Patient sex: M
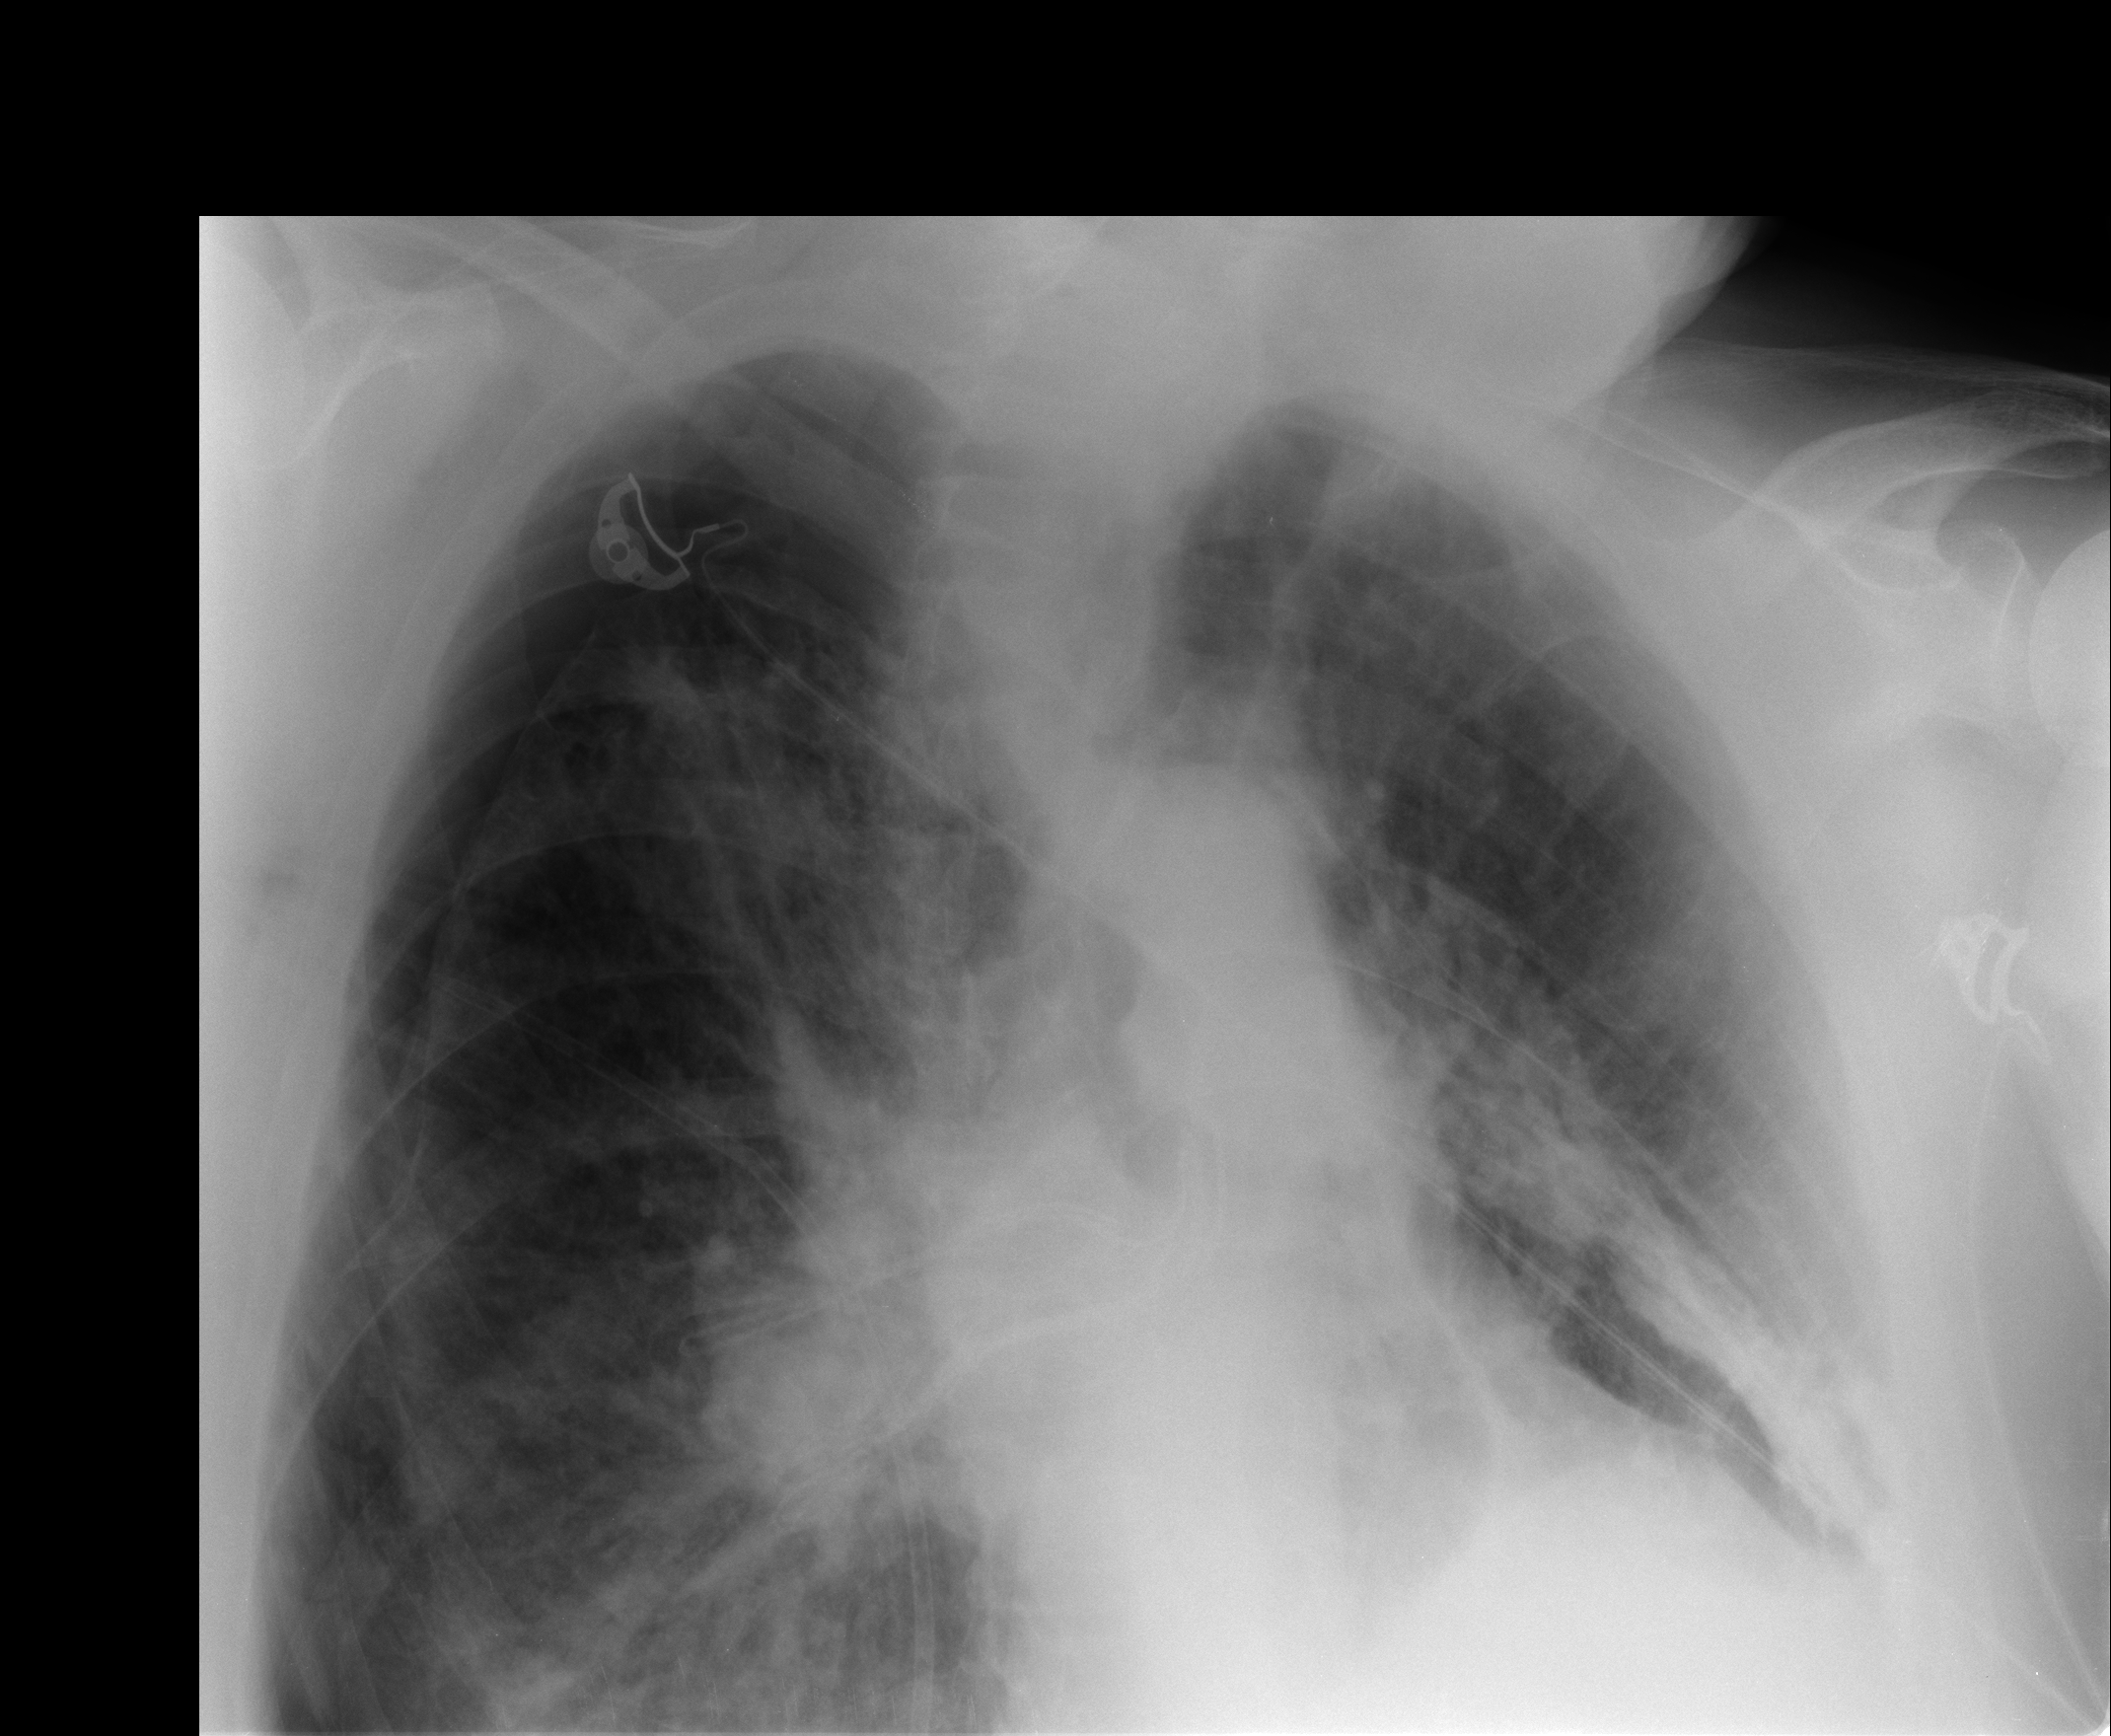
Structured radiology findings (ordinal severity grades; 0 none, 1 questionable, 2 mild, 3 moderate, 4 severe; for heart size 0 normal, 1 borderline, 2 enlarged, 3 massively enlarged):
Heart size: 0
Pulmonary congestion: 1
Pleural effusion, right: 2
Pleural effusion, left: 0
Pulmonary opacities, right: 2
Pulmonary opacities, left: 2
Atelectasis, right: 2
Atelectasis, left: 2